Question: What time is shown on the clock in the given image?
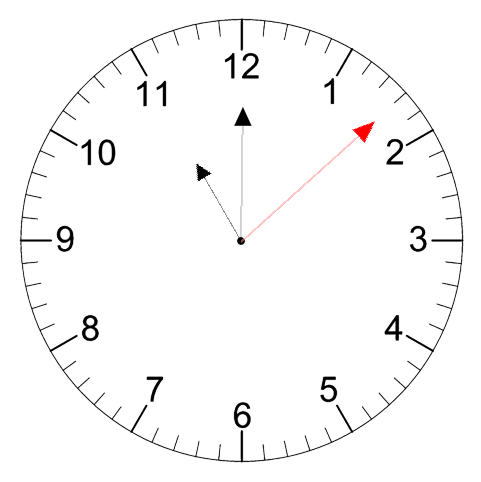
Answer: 11:00:08